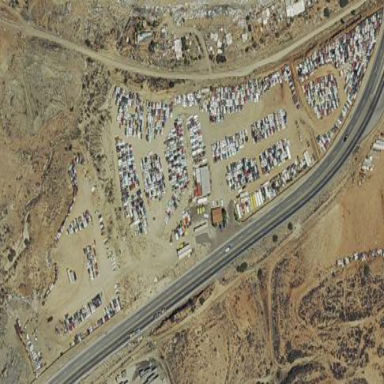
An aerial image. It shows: Industrial area designated as scrap yard.